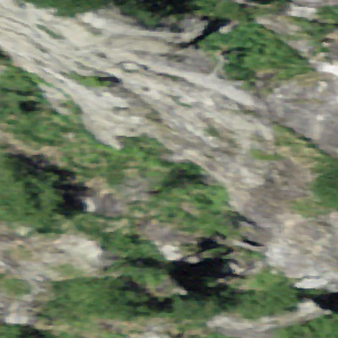
Label: bouldering_area